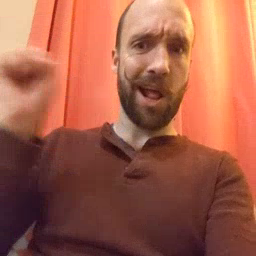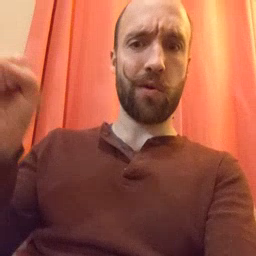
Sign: loud